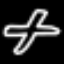
Label: airplane